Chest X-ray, PA view. Patient: 46 years old, sex F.
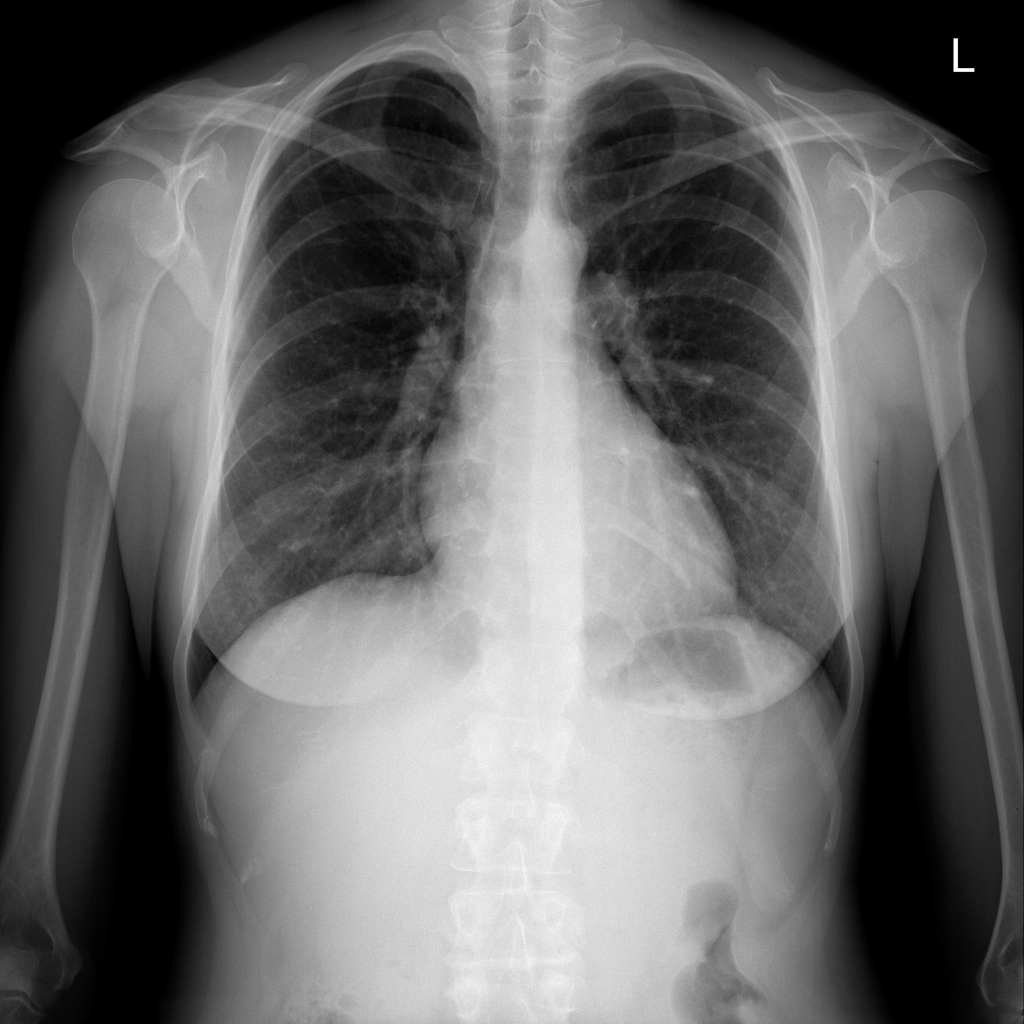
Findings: No Finding